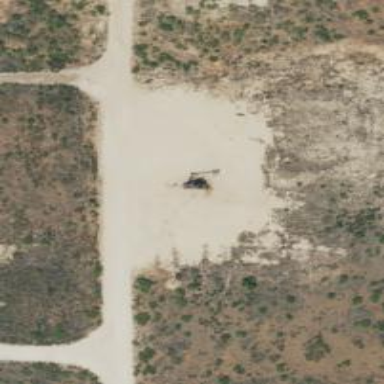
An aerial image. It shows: Petroleum well.